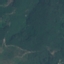
Label: Forest